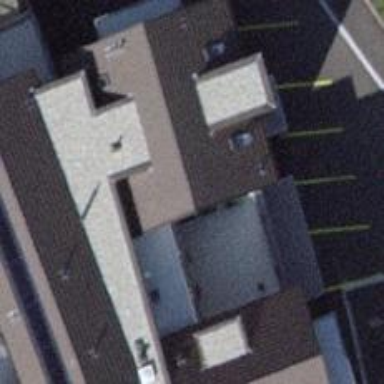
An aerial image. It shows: Strip club.